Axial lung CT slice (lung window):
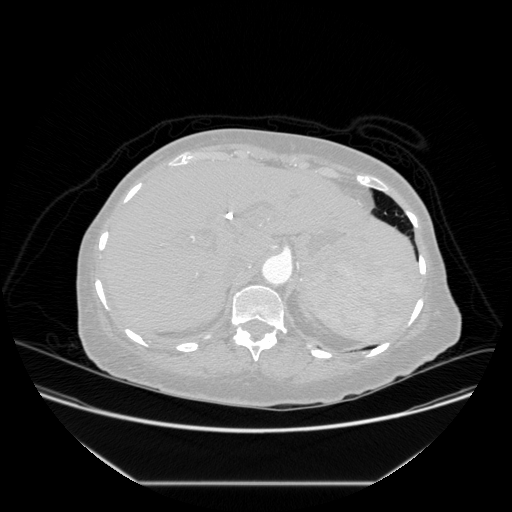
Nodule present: no